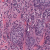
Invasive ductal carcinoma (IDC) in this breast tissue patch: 1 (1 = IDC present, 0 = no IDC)